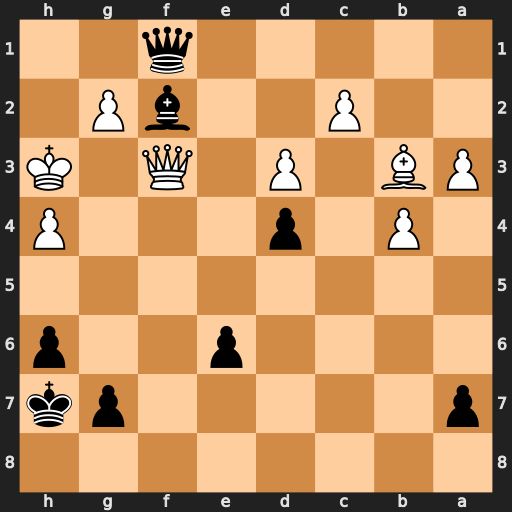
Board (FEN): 8/p5pk/4p2p/8/1P1p3P/PB1P1Q1K/2P2bP1/5q2
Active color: b
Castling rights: -
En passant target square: -
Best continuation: Qh1+ Kg4 Qxh4#